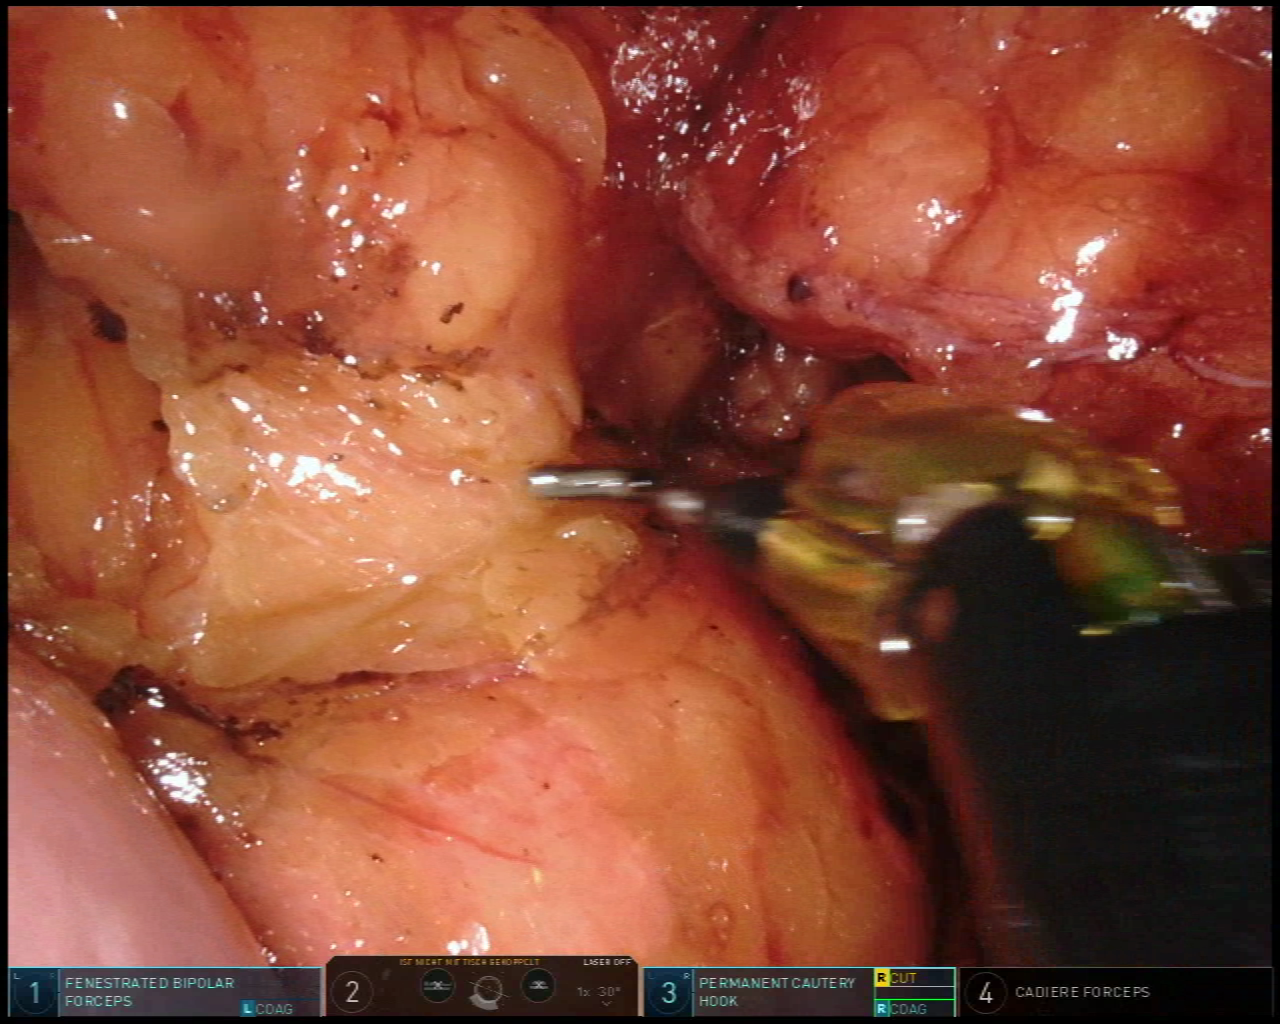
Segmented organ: pancreas
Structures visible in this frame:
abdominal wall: no
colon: no
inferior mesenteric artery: no
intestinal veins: no
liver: no
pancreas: yes
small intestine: yes
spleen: no
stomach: no
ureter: no
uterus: no
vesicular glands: no